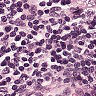
Metastatic tissue present: no